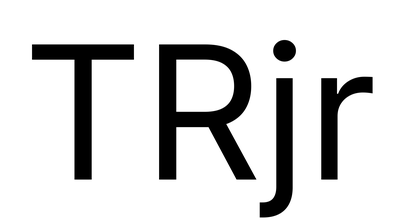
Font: Inter_Regular